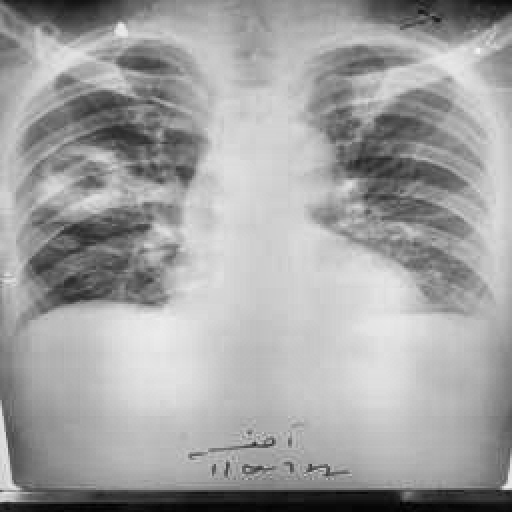
Finding: TUBERCULOSIS